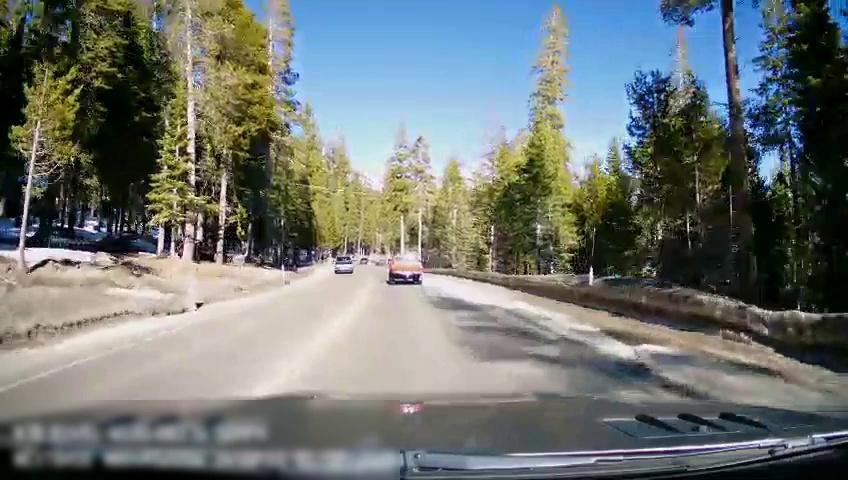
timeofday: Day
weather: Sunny
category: Drivable Space
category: Vehicles | SUV
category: Vehicles | Truck
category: Lanes | Opposite Lane